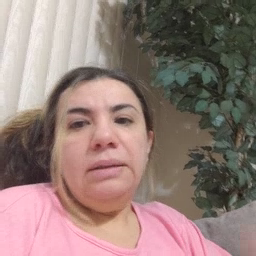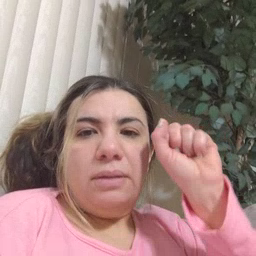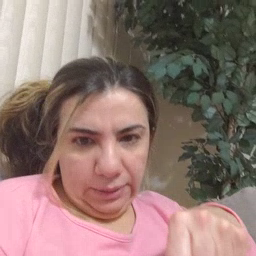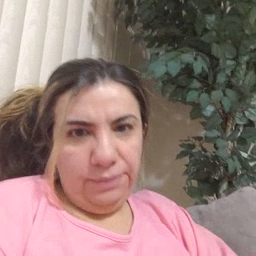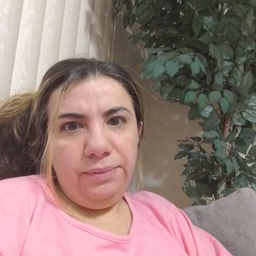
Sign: can